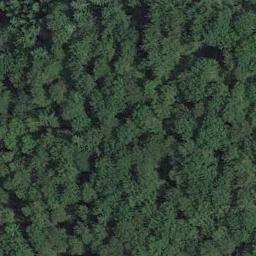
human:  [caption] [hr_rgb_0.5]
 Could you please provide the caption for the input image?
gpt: The forest is full of green trees .

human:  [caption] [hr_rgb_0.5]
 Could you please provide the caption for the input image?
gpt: This is a dense forest .

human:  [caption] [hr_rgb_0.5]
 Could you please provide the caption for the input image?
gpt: Many green trees are in a forest .

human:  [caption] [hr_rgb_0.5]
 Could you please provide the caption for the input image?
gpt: The forest has a lot of evenly distributed green trees .

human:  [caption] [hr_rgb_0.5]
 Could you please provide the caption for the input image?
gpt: A forest with many green trees .